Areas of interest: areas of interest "Swimming Pool"
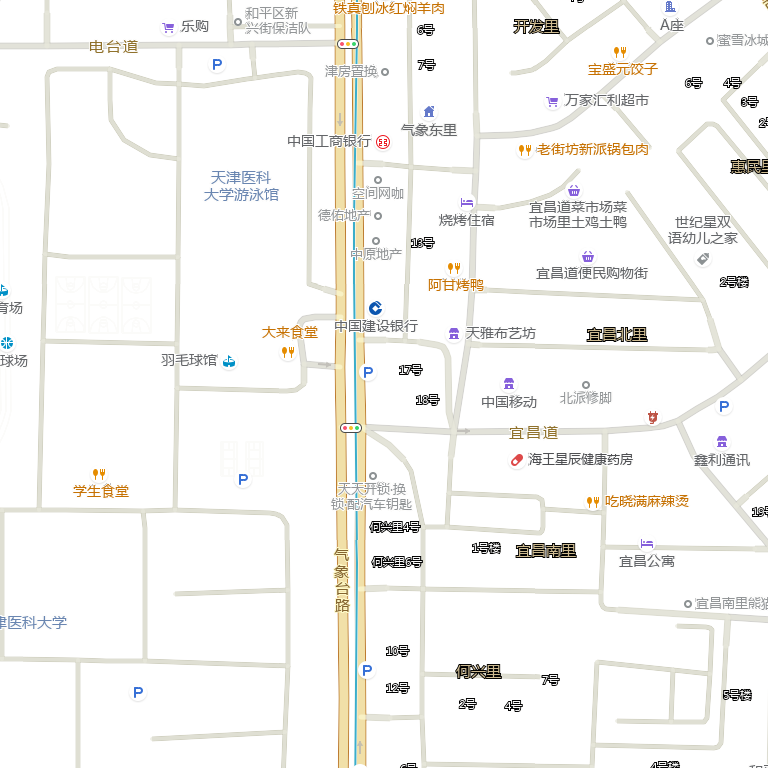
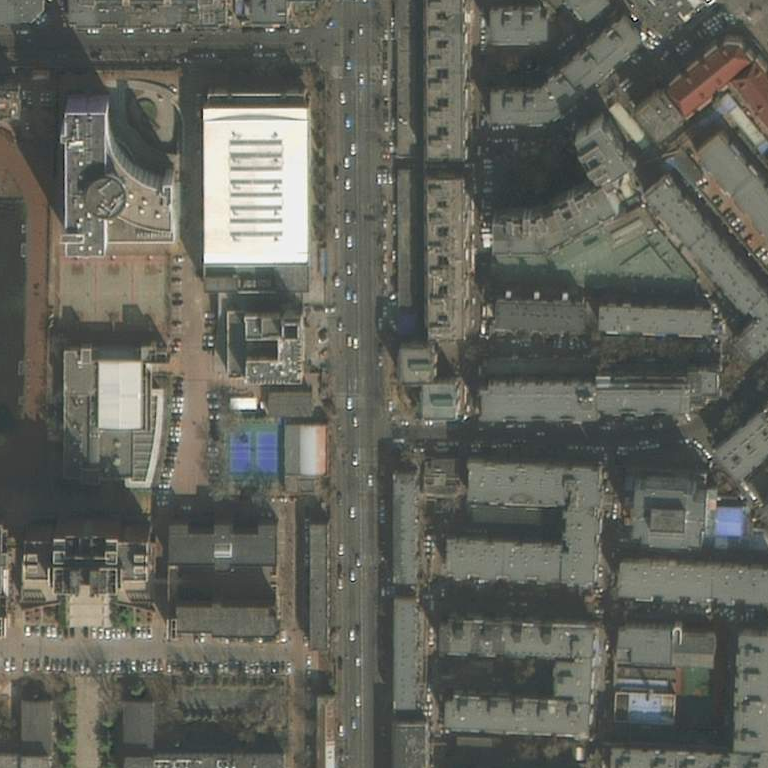